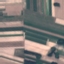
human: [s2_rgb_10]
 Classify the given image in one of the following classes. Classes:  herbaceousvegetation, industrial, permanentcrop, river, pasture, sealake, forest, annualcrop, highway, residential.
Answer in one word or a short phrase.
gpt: AnnualCrop